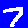
Digit: 7